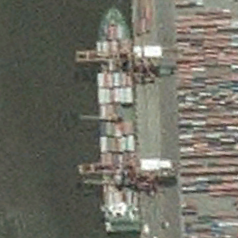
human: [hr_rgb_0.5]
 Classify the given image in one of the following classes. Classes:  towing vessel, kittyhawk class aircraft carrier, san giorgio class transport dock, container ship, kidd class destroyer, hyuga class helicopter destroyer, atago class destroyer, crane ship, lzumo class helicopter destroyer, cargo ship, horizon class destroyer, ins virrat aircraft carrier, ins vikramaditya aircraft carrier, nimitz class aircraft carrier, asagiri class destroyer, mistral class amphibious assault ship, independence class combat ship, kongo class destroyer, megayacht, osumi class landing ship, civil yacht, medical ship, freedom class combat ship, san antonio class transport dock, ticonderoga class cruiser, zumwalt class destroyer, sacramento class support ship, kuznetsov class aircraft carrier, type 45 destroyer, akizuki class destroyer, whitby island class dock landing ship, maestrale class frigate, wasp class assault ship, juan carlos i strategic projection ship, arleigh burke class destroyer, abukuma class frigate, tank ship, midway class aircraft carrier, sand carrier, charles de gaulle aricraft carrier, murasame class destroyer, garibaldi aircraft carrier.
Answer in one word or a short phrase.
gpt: Container ship